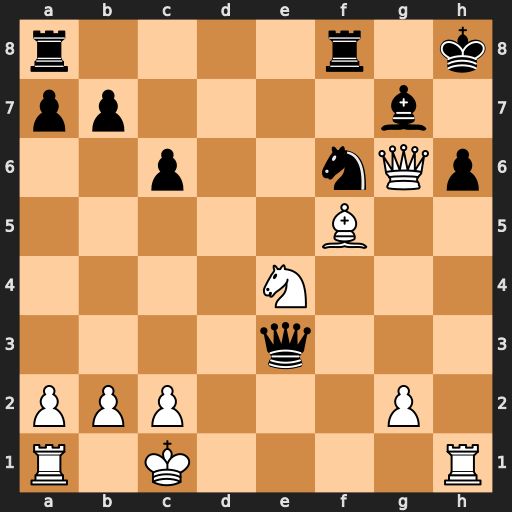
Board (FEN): r4r1k/pp4b1/2p2nQp/5B2/4N3/4q3/PPP3P1/R1K4R
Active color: w
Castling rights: -
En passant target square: -
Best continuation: Kb1 Rae8 a4 Rxe4 Ra3